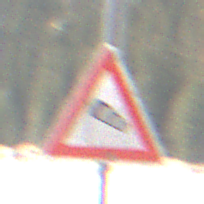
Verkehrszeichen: SeitenwindVonLinks
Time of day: Midday
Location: Outdoor (Nature)
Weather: PartlyCloudy
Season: NotSpecified
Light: Natural